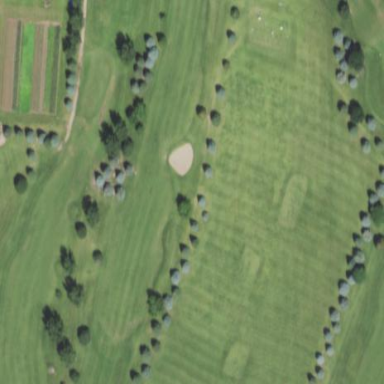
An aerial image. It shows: Rough grassy area used for golf.